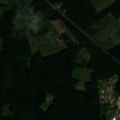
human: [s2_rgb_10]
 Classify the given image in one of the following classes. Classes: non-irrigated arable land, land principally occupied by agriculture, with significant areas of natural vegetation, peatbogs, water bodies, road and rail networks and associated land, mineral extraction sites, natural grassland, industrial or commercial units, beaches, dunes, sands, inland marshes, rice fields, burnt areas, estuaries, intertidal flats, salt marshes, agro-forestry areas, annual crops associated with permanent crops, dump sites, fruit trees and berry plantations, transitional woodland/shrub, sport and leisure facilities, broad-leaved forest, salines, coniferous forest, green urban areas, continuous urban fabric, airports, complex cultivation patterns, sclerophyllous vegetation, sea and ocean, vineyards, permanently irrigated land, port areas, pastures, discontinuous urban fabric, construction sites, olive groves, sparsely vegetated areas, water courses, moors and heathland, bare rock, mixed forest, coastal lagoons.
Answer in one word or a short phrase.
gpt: complex cultivation patterns, broad-leaved forest, mixed forest